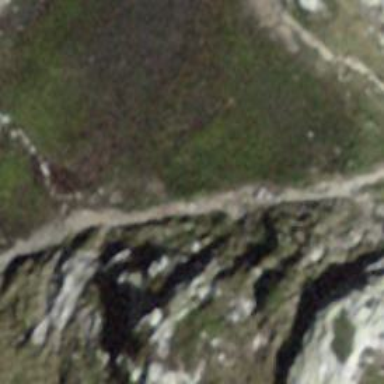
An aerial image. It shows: Rocky path.